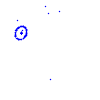
Particle: proton